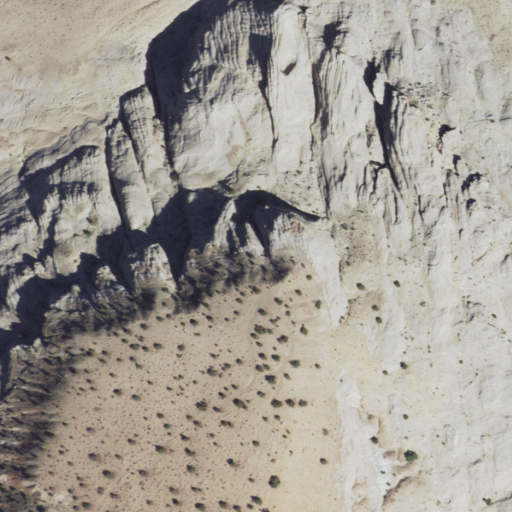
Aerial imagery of mountain in Arizona named Middle Mesa containing shrub and barren land